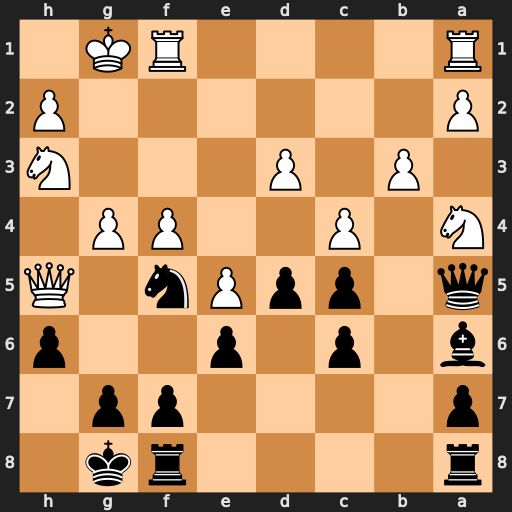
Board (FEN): r4rk1/p4pp1/b1p1p2p/q1ppPn1Q/N1P2PP1/1P1P3N/P6P/R4RK1
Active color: b
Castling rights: -
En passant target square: -
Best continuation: g6 gxf5 gxh5